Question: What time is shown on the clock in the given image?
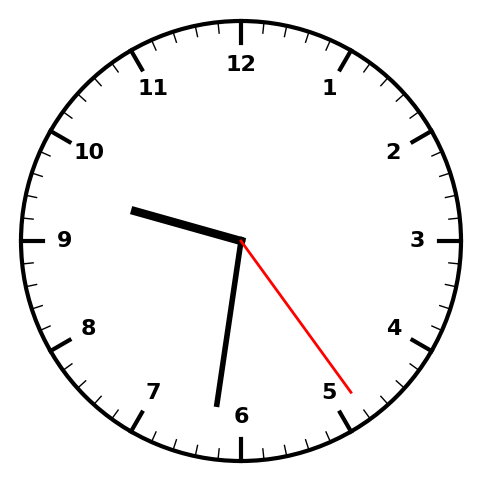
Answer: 09:31:24